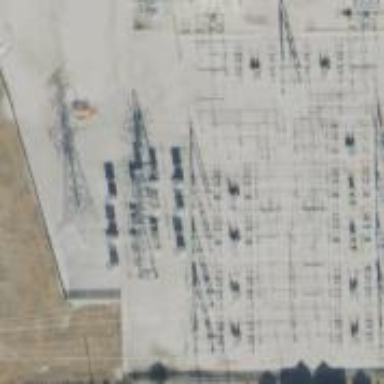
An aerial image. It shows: Switch for power supply.